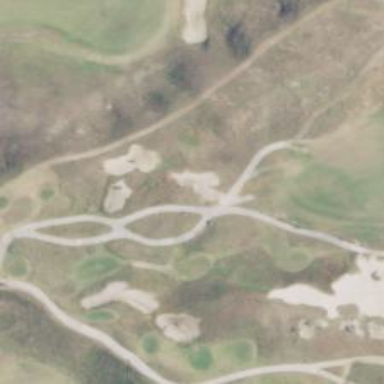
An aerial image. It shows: Path for both roads and golfers.